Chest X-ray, PA view. Patient: 66 years old, sex F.
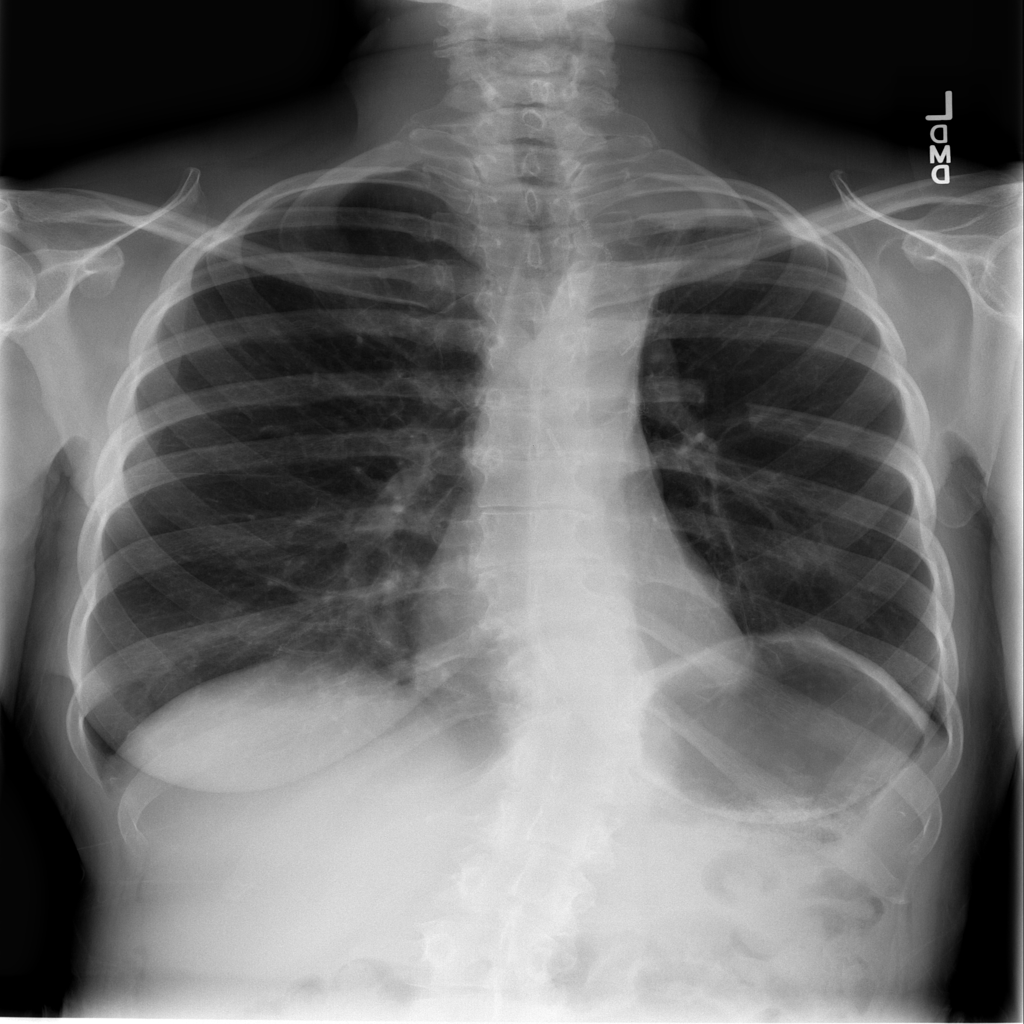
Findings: No Finding